Question: I have the following markup at the moment: <URL>
I'm looking to build a responsive full screen video menu. Here's an image to what it looks like at the moment:
I'm talking about the bottom right tile. There are two icons, in an achor-tag which again are wrapped in a seperate div. My problem is, that one of those icons isn't clickable because of a div overlay. I thought that this might be solved by giving both the div's and the anchor tags a position and a z-index value.
Unfortunately this doesn't solve my problem as the f-button is still not clickable.
Here's my HTML:
'''
<div class="sm_tile sm_fb menu-item">
<div class="tcvpb_background_center">
<a href="http://facebook.com" title="fb">
<i class="fa fa-facebook"></i>
</a>
</div>
</div>
<div class="sm_tile sm_vm menu-item">
<div class="tcvpb_background_center">
<a href="http://vimeo.com" title="vm">
<i class="fa fa-vimeo"></i>
</a>
</div>
</div>
'''
After positioning my div's:
'''
.tcvpb_background_center {
left: 50%;
position: absolute;
text-align: center;
width: 100%;
z-index: 0;
}
.sm_vm .tcvpb_background_center {
transform: translate(-65%);
}
.sm_fb .tcvpb_background_center {
transform: translate(-35%);
}
'''
I give my links a pos: rel as well as a z-index of 1:
'''
#menu-main-menu .menu-item .sm_tile a {
border: 1px solid #fff;
padding: 10px;
position:relative;
z-index: 1;
}
'''
The right button remains unclickable unfortunately and even though I looked into other z-index issues I can't seem to resolve mine.
Thanks in advance guys!
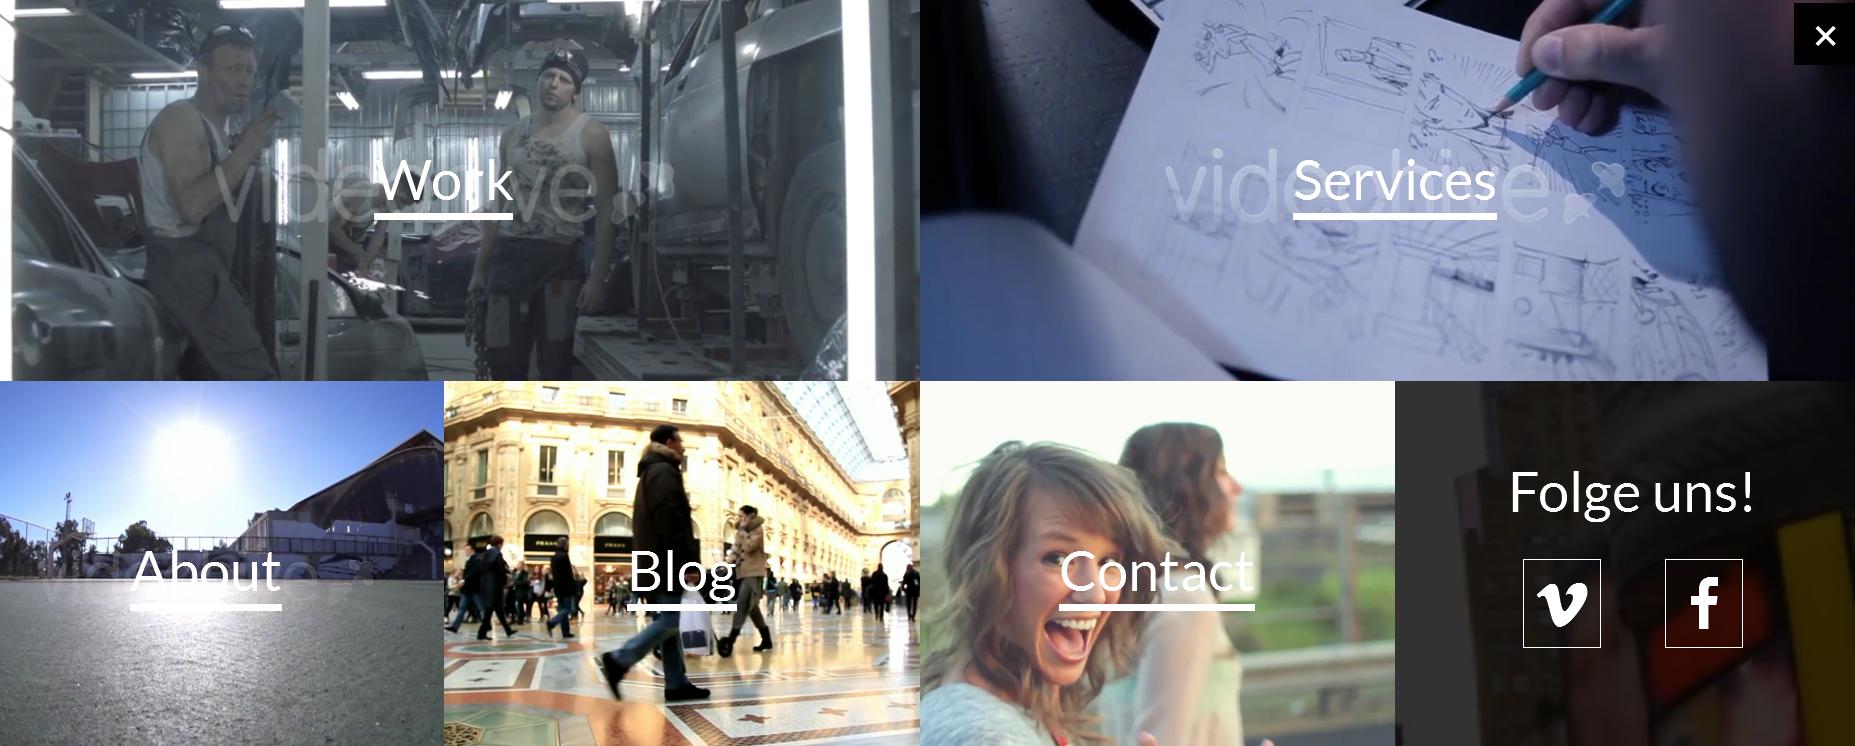
Answer: Both your links are in surrounding elements that both use this class:
'''
.tcvpb_background_center {
left: 50%;
position: absolute;
text-align: center;
top: 50%;
transform: translate(-50%, -50%);
width: 100%;
z-index: 1;
}
'''
So both of them have 100% width and they are at the same vertical position (top: 50%), therefore they are on top of each other, meaning that the vimeo link's container covers the facebook link's container, making it not clickable. Use the browser's developer tools, there you see it.
Assign these containers different classes that don't have 100% width and are placed next to each other.